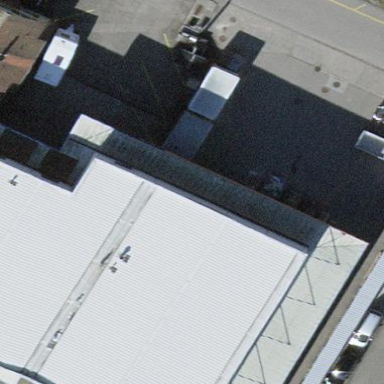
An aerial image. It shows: View of roof of building.